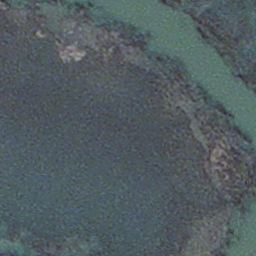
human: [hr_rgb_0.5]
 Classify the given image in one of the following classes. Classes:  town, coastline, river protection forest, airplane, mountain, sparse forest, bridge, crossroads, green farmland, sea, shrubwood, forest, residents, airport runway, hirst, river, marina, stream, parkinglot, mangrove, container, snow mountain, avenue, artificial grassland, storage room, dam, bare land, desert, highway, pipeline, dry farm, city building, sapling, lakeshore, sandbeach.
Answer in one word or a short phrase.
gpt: stream